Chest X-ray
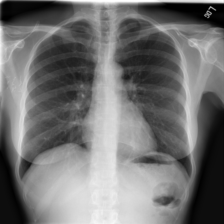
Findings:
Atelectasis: negative
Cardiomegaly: negative
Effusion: negative
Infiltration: negative
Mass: negative
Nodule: negative
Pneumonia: negative
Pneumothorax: negative
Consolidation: negative
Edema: negative
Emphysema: negative
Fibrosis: negative
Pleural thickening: negative
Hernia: negative